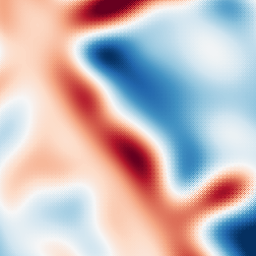
Category: multiscale
Decomposition family: log
Decomposition parameters: sigma: 20
Upsampling method: regularized
Upsampling parameters: scale: 4
lambda_reg: 0.1
Upsampling scale: 4